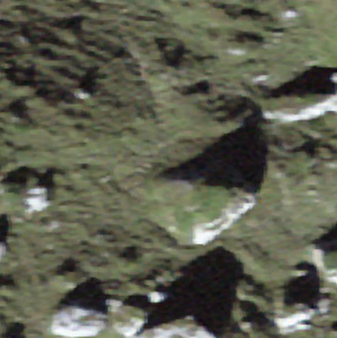
Label: bouldering_area